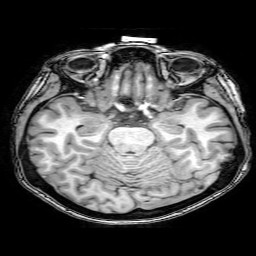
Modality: T1w
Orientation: coronal
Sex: female
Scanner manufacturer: philips
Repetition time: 0.008212 s
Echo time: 0.00376 s